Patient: sex F, age 54
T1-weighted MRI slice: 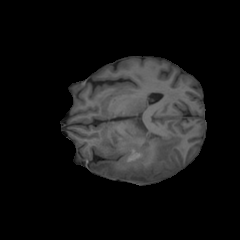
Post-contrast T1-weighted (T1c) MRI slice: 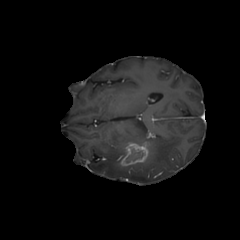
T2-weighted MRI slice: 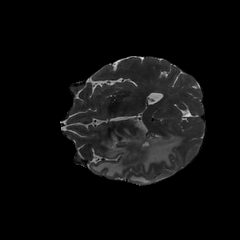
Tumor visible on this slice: yes
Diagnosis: Glioblastoma, IDH-wildtype
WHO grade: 4